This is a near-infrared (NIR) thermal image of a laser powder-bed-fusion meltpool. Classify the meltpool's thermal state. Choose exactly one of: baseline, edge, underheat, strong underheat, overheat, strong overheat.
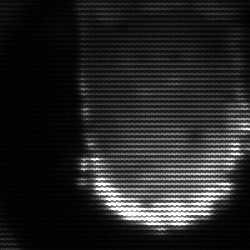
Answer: baseline